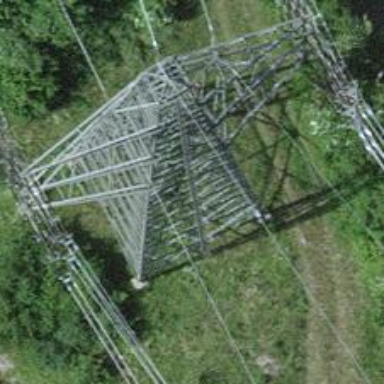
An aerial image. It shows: Three cables of power line.